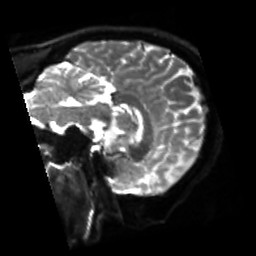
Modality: sbref
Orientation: sagittal
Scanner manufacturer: siemens
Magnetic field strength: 3 T
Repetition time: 4 s
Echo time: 0.0594 s